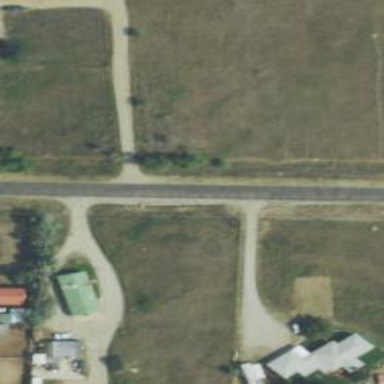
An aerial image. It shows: Tertiary road with asphalt surface and grade 1 track type.